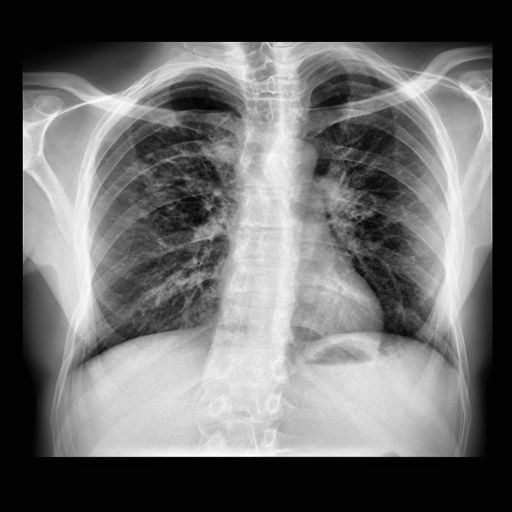
Finding: TUBERCULOSIS